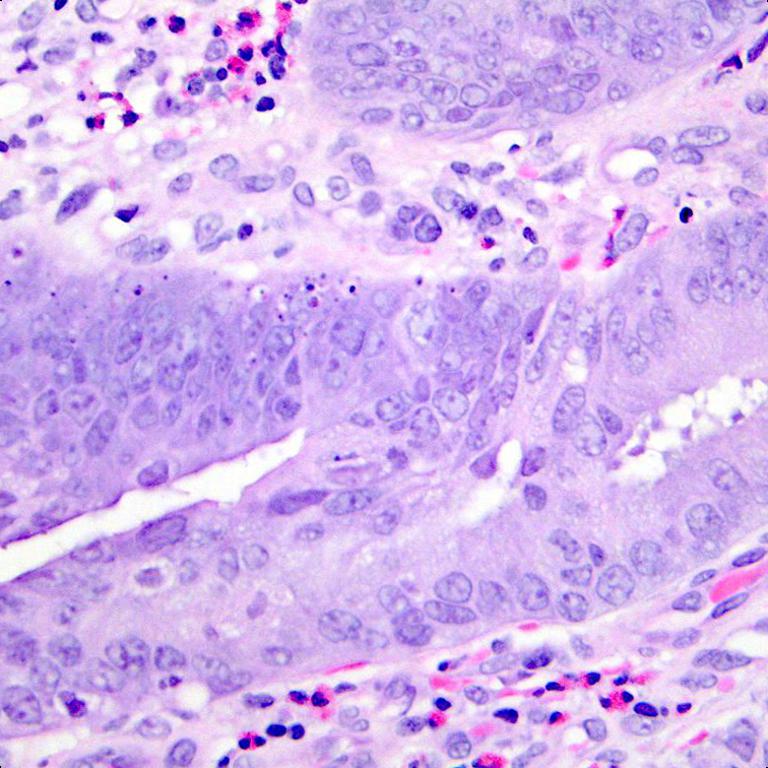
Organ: colon
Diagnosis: adenocarcinomas